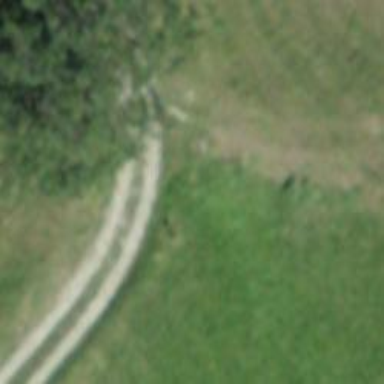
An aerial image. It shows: Track on the ground with grade3 tracktype.